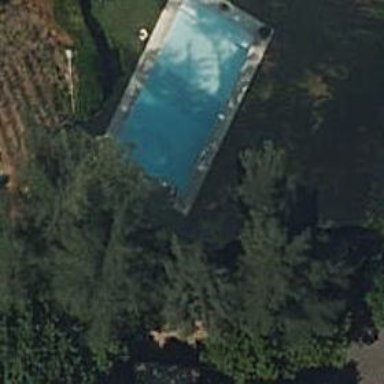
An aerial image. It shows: Swimming pool located in leisure land.